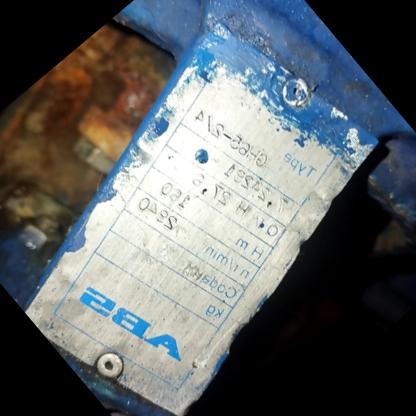
Klasa: tabliczka-znamionowa